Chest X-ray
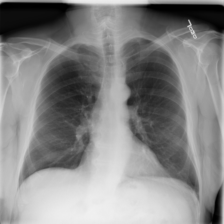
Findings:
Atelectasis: negative
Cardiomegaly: negative
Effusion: negative
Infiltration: negative
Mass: negative
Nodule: negative
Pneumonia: negative
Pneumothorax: negative
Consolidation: negative
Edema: negative
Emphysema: positive
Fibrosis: negative
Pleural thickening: negative
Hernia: negative